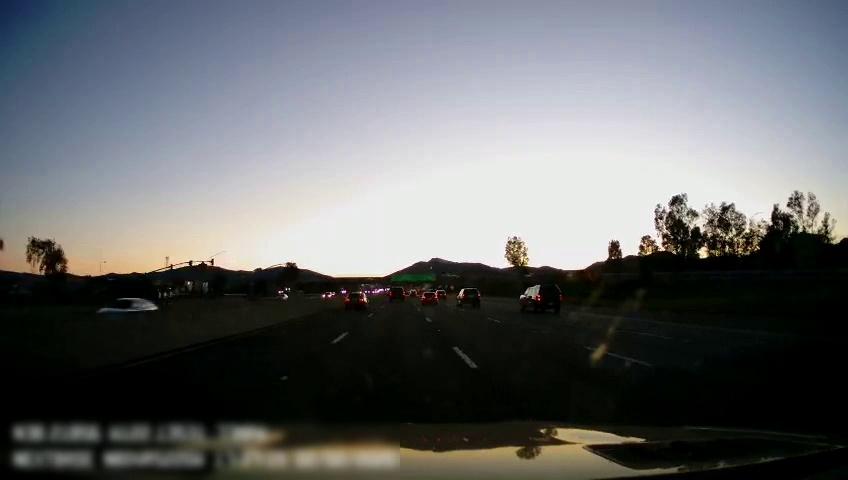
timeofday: Dusk/Dawn/Twilight
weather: Sunny
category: Drivable Space
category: Vehicles | Car
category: Vehicles | Car
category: Vehicles | Car
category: Vehicles | Car
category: Vehicles | SUV
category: Vehicles | SUV
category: Vehicles | Car
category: Vehicles | SUV
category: Vehicles | Car
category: Lanes | Alternate Lane
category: Lanes | Current Lane
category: Lanes | Current Lane
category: Lanes | Alternate Lane
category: Lanes | Alternate Lane
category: Lanes | Alternate Lane